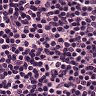
Metastatic tissue present: no